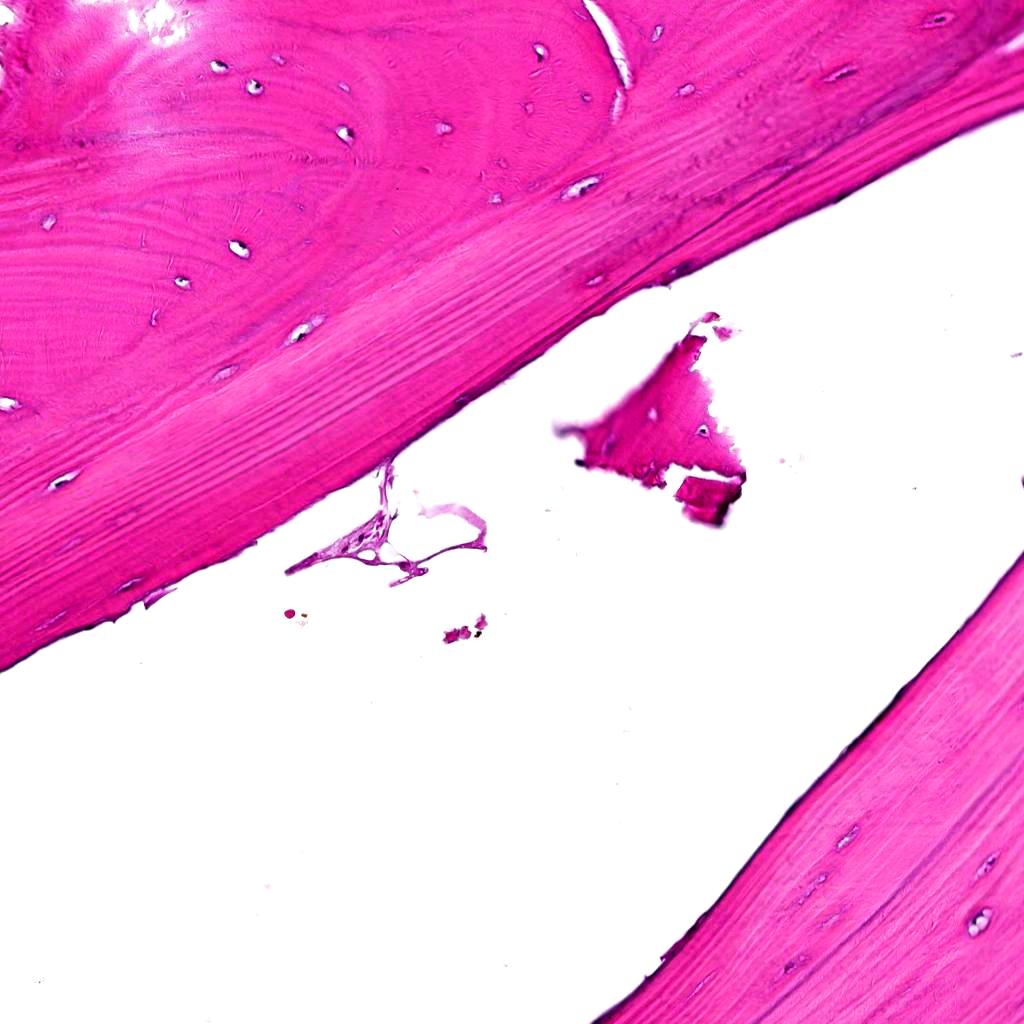
Label: Non-Tumor